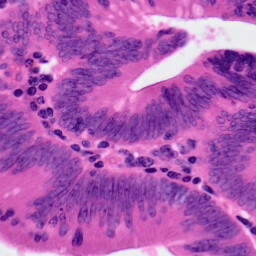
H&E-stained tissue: Colon